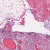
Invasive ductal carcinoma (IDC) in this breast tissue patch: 0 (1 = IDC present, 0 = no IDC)